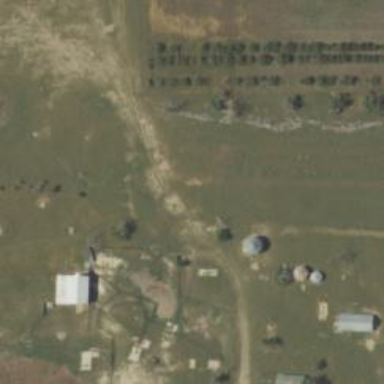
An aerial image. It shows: Silo.